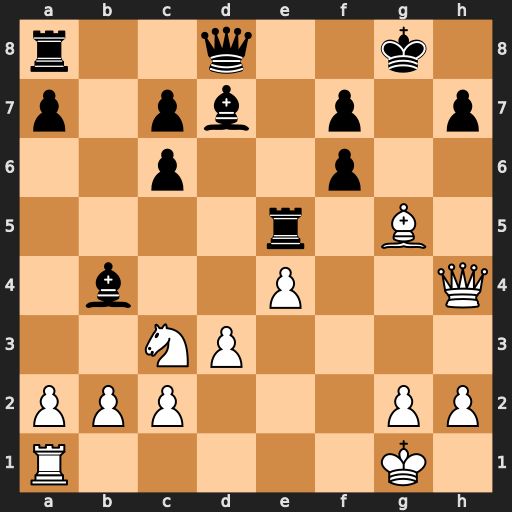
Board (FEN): r2q2k1/p1pb1p1p/2p2p2/4r1B1/1b2P2Q/2NP4/PPP3PP/R5K1
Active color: w
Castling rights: -
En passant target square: -
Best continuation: Bxf6 Qxf6 Qxf6